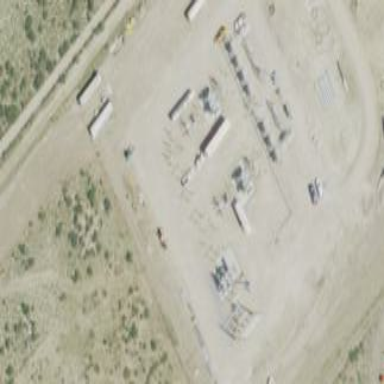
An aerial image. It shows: Power substation specializing in generation.